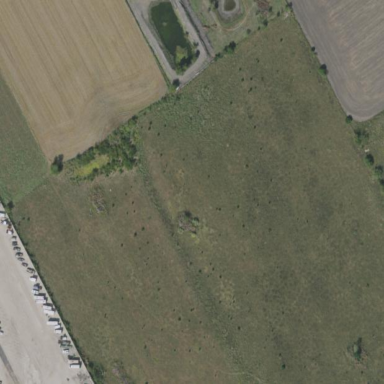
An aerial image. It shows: Grassy plot in green zone.